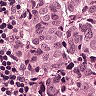
Metastatic tissue present: yes